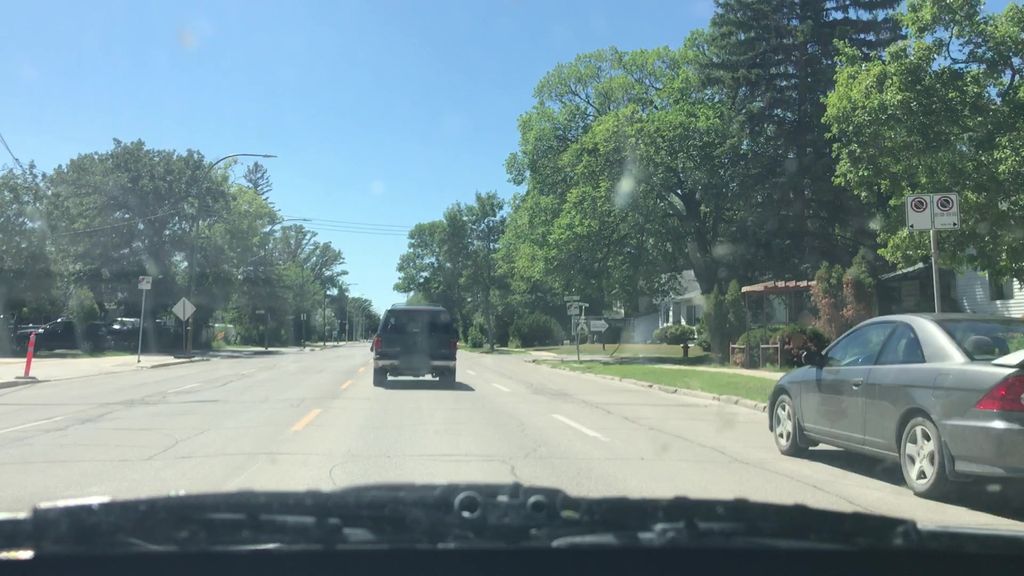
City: winnipeg